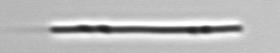
Label: Leptocylindrus